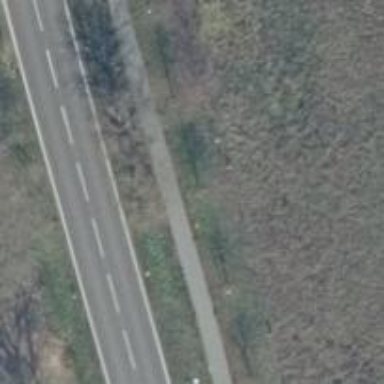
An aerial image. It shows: Asphalt cycleway.